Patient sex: M
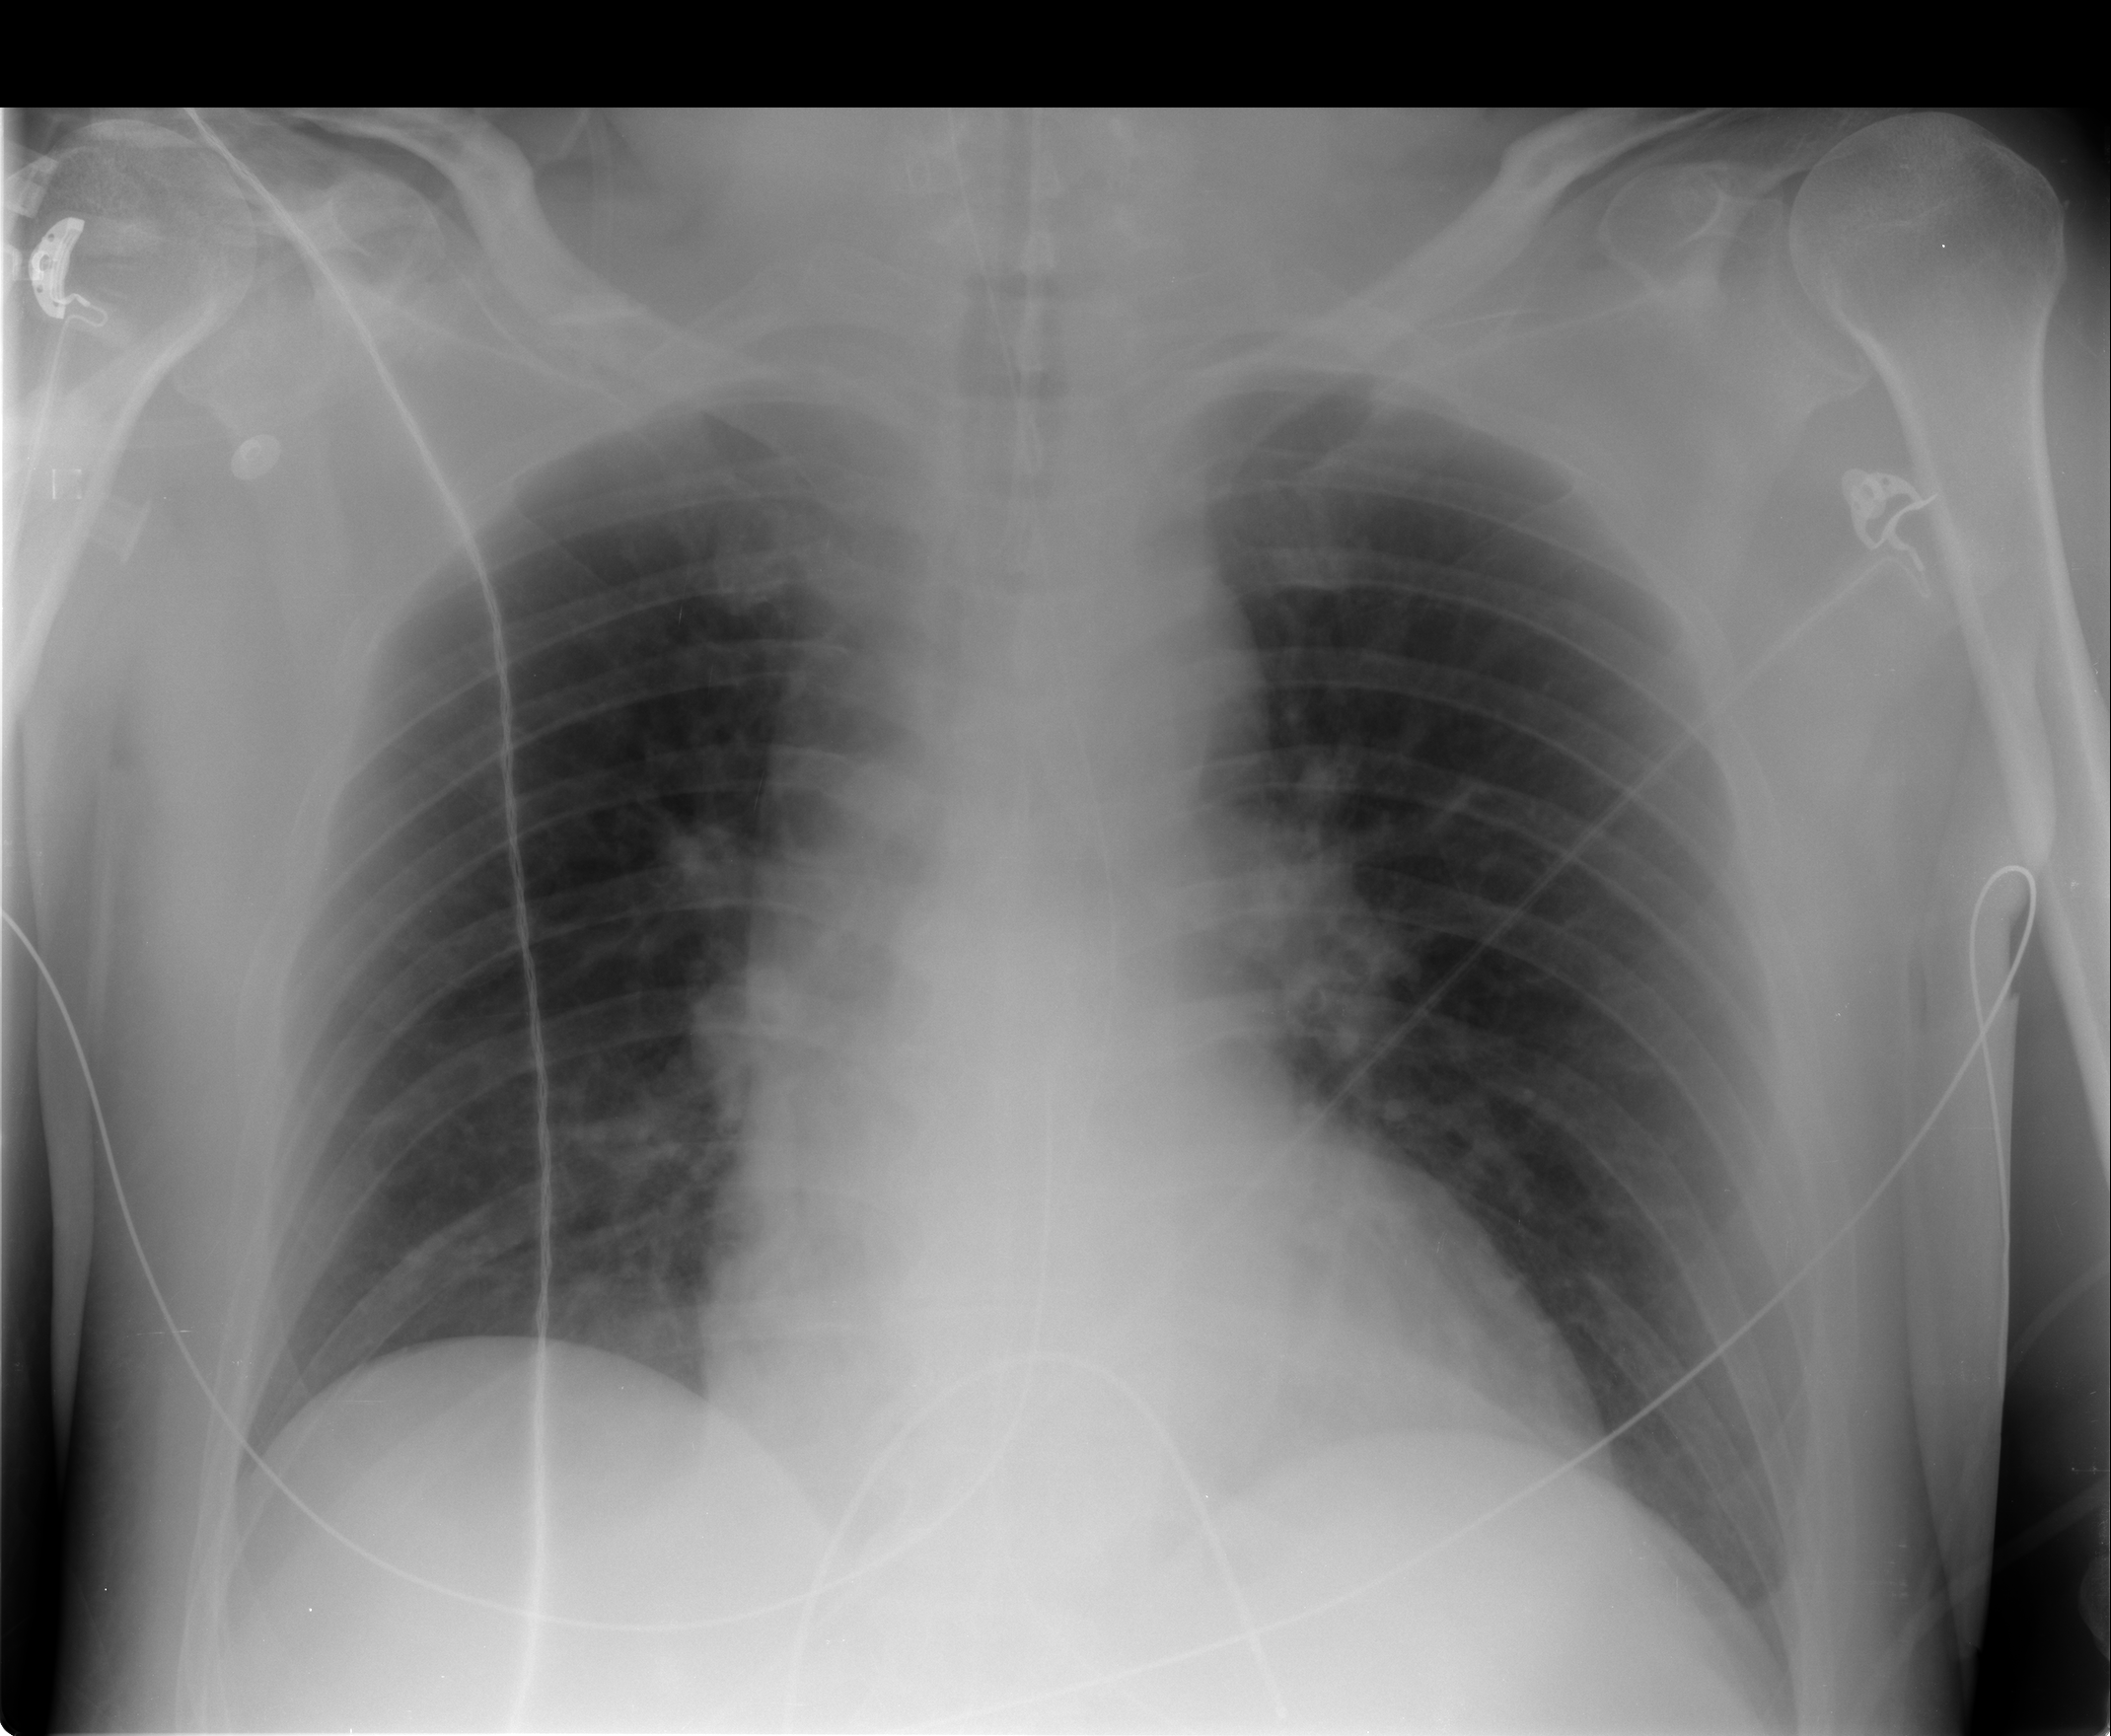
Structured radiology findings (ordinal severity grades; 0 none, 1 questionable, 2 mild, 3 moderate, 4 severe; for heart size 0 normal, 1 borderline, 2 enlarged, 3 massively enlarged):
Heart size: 0
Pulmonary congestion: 0
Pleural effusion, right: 0
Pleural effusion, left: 0
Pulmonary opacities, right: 0
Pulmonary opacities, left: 0
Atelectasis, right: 1
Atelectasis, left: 1